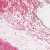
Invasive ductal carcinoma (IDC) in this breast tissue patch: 0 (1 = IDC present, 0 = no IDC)